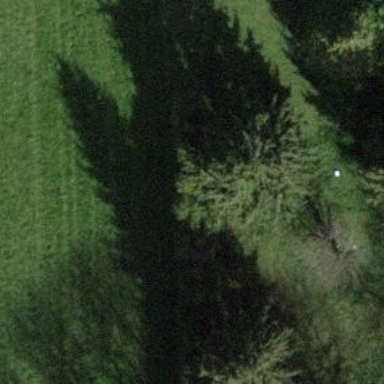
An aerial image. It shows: Needle-leaved tree in nature.